Field crop: maize
Growth stage: 2
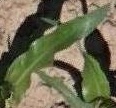
Species: maize